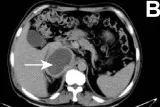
(A-D) Abdominal plain CT: right retroperitoneal cystic solid space-occupying lesion (arrow).
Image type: radiology (ct)